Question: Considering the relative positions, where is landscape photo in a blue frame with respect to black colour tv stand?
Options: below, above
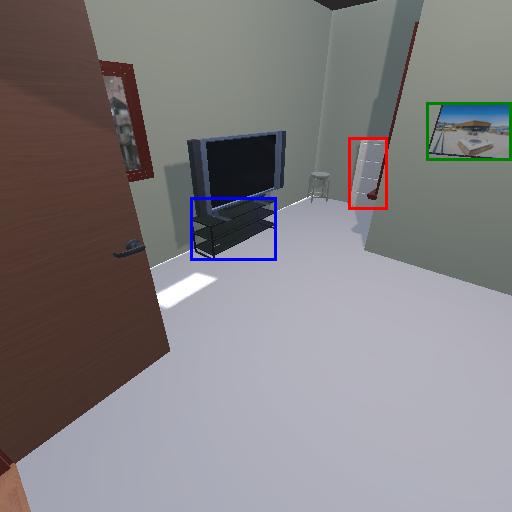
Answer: below